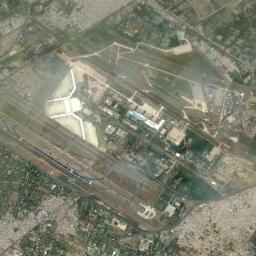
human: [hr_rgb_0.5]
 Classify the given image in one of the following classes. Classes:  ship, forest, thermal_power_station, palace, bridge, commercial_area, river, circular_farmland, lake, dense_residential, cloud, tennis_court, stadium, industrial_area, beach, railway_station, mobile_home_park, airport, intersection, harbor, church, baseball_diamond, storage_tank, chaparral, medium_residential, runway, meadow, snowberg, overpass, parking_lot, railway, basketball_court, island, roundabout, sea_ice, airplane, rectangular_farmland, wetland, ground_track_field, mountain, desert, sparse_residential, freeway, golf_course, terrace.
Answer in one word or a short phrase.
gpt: airport